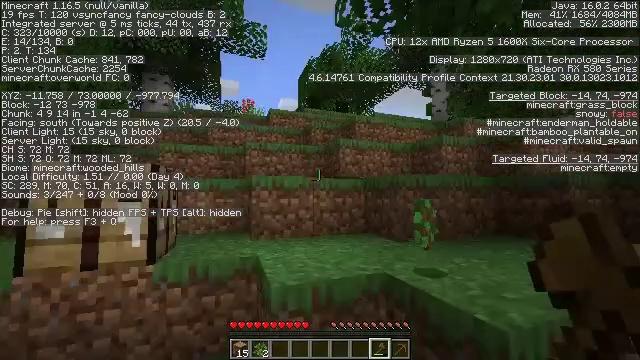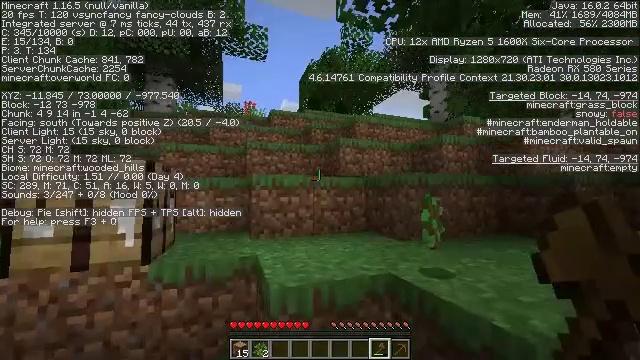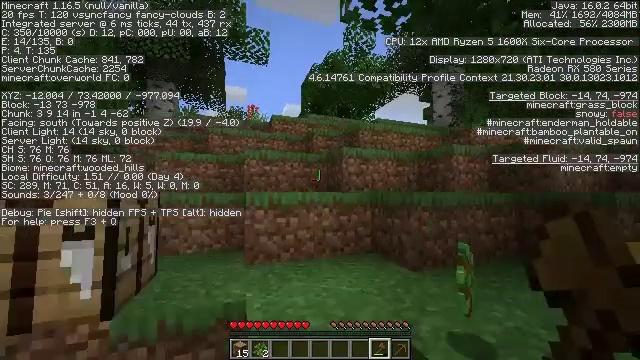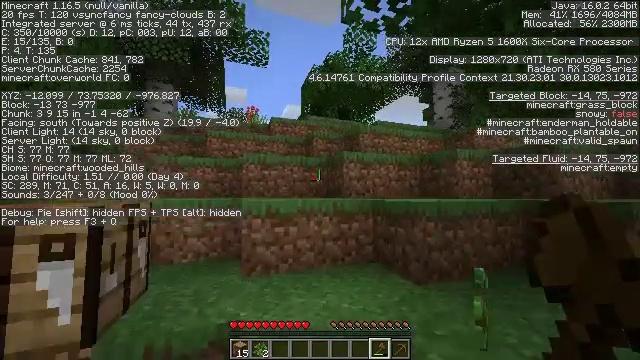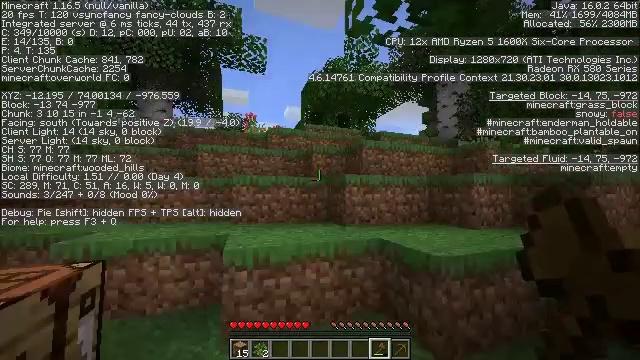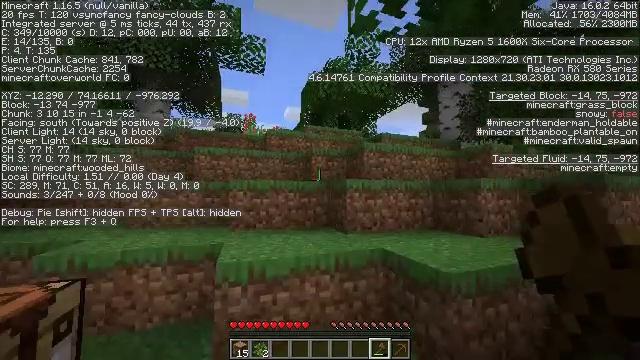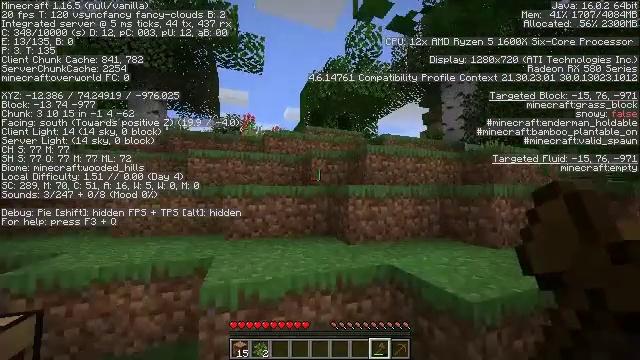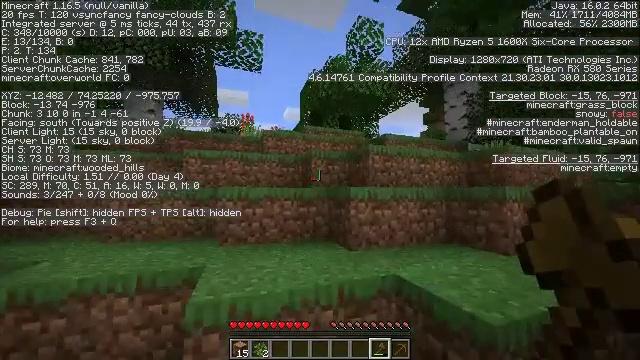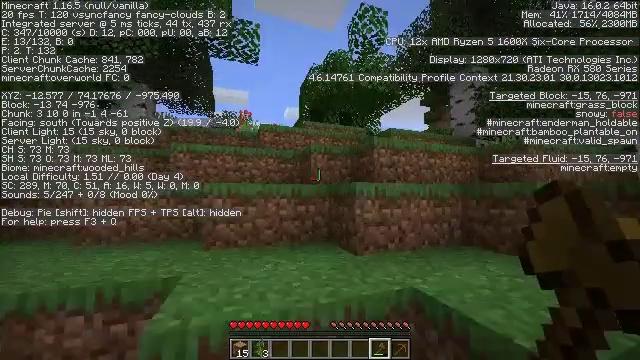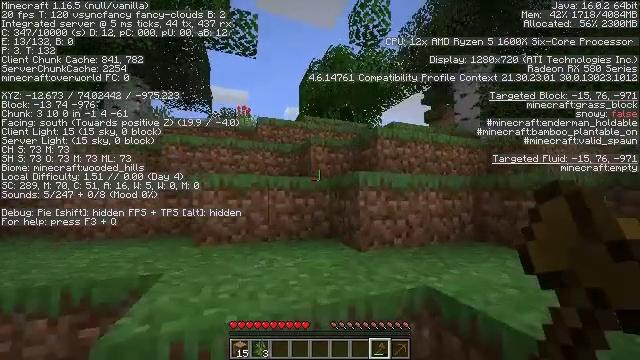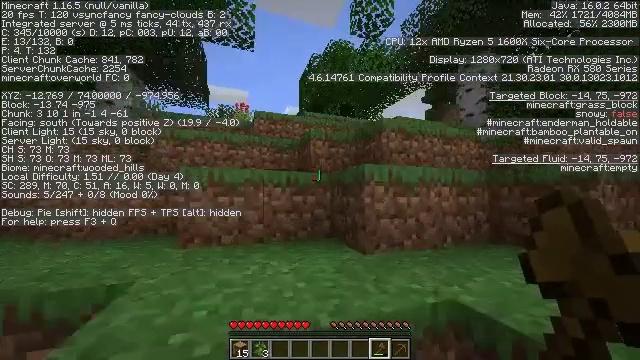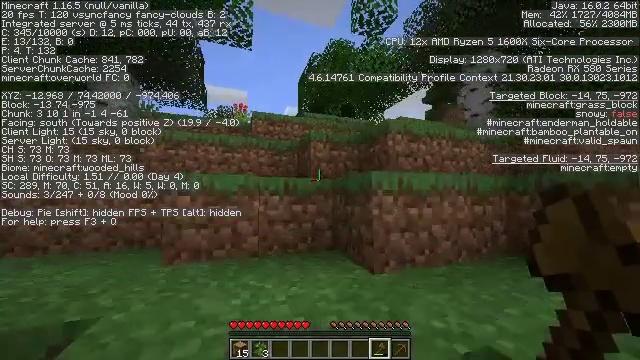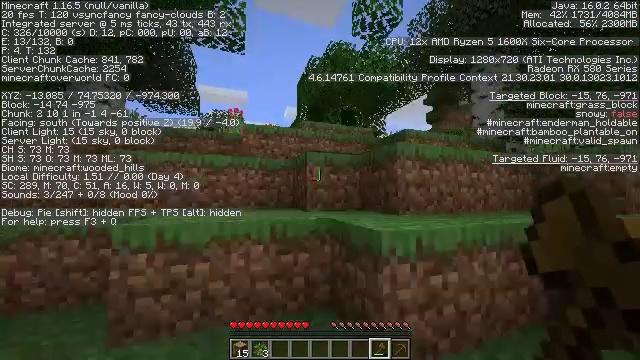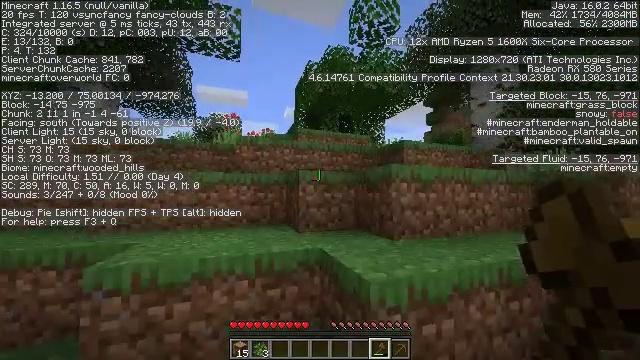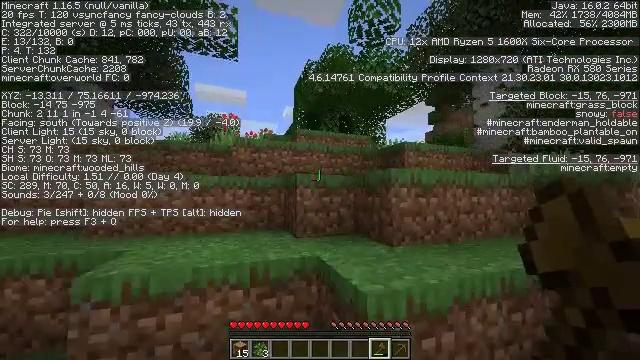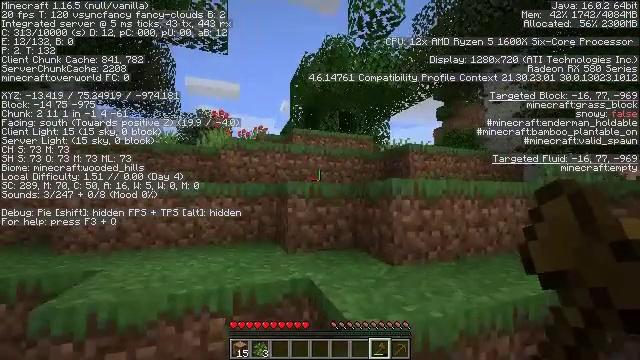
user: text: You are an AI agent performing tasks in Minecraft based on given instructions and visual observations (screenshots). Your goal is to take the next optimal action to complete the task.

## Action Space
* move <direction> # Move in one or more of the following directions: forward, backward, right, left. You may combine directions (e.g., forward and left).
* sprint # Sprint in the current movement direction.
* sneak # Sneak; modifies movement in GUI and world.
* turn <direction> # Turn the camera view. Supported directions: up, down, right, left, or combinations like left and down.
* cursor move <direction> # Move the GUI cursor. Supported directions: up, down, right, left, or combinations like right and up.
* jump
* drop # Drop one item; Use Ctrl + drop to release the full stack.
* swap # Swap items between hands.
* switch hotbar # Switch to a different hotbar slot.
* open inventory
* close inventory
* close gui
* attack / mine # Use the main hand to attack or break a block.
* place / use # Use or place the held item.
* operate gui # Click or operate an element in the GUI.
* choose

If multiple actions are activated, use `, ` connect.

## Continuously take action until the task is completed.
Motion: motion action
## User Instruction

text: Mine the rose bush in the garden.
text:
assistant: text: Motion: move forward, sprint
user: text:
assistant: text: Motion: move forward, jump
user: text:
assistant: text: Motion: move forward, jump
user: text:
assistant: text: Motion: move forward, jump
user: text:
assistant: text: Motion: move forward, jump
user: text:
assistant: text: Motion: move forward, jump
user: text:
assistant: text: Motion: move forward
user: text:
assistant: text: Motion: move forward
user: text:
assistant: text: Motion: move forward, jump
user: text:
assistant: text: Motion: move forward, jump
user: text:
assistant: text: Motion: move forward, jump
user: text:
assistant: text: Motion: move forward, jump
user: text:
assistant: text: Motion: move forward, jump
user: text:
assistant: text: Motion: move forward, jump
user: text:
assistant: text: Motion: move forward
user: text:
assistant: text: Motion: move forward
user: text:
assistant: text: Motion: move forward
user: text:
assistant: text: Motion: move forward, jump
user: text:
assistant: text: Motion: move forward, turn left, jump
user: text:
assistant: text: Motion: move forward, turn down, jump
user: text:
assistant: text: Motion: move forward, turn left, jump
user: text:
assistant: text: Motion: move forward, turn left, jump
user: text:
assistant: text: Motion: move forward, turn left, jump
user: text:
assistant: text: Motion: move forward, turn left
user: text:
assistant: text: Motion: move forward
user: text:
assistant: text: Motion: move forward
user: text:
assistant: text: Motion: move forward, turn left
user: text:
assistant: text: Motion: move forward, jump
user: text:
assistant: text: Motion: move forward, jump
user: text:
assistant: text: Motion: move forward, jump